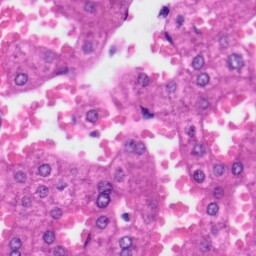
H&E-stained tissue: Liver